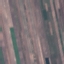
Land use / land cover: AnnualCrop